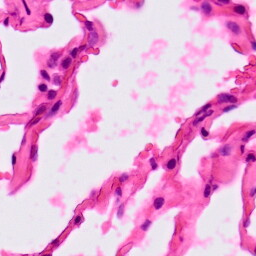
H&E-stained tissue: Lung